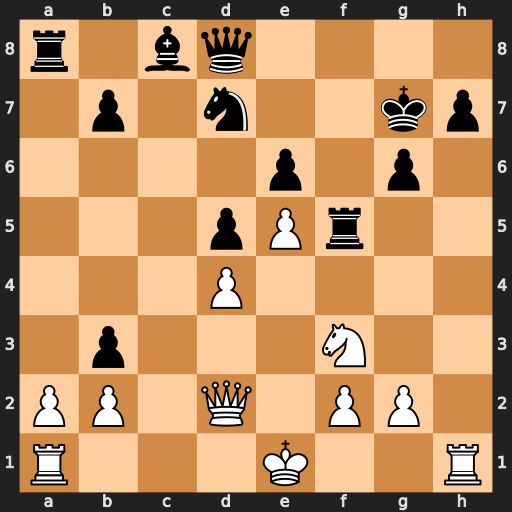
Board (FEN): r1bq4/1p1n2kp/4p1p1/3pPr2/3P4/1p3N2/PP1Q1PP1/R3K2R
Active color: w
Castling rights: KQ
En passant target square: -
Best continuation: Qh6+ Kf7 Qxh7+ Ke8 Qxg6+